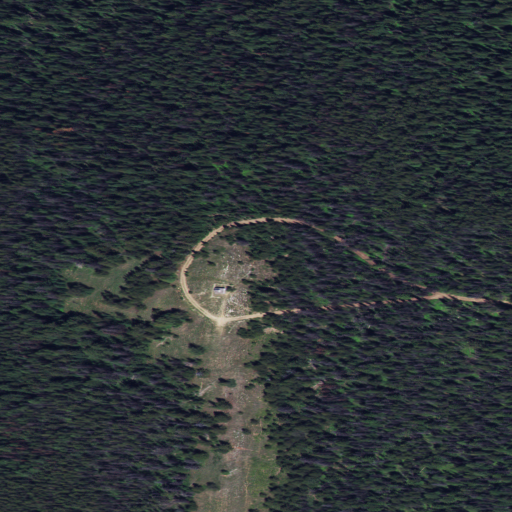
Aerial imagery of mountain in Idaho named Sourdough Peak containing evergreen forest and shrub